Question: I am back with new question and looking for expert help once again!
In my Polymer 0.5 project I had a JSON array passed to a property like this:
'''
<horizontal-barset max="<PHONE>" data='[
{"title": "Annuals", "prevord": "1-15-2015",
"ds": [
{"subhead": "Last Year Sales", "value": "<PHONE>", "className" : "last-year"},
{"subhead": "YTD", "value": "<PHONE>", "className" : "ytd"},
{"subhead": "Previous Order", "value": "480000", "className" : "prev-order"}
]
},
{"title": "Perennials", "prevord": "1-15-2015",
"ds": [
{"subhead": "Last Year", "value": "540000", "className" : "last-year"},
{"subhead": "YTD", "value": "<PHONE>", "className" : "ytd"},
{"subhead": "Previous Order", "value": "320000", "className" : "prev-order"}
]
},
{"title": "Totals", "prevord": "1-15-2015",
"ds": [
{"subhead": "Last Year", "value": "<PHONE>", "className" : "last-year"},
{"subhead": "YTD", "value": "<PHONE>", "className" : "ytd"},
{"subhead": "Previous Order", "value": "<PHONE>", "className" : "prev-order"}
]
}
]'>
</horizontal-barset>
'''
and in the element I initialized the empty array inside 'created' like this:
'''
created: function(){
this.data=[];
}
'''
With Polymer 1.0 the properties are now written in a different approach:
'''
properties: {
max: {type: String},
data: [] //(not sure this is the corrent approach! I also tried data: Object)
}
'''
Then like 0.5 I tried initialize the empty object in the similar fashion, but getting 'data is undefined' (please see the attached screenshot) error in JavaScript console.
Here is the snippet I am using to initialize the JSON array:
'''
created: function(){
this.data = [];
}
'''
The iteration is written inside the element like this:
'''
<template is="dom-repeat" items="{{data}}">
<div class="rack-container">
<p>{{item.title}}</p>
<template is="dom-repeat" items="{{item.ds}}">
<div class="rack">
<div class="rack-bar">
<div class="rack-head">
{{item.subhead}}
</div>
<!--<span style="width:{{ (row.value / max) * 100}}%;line-height:2em;" class="{{row.className}} rack-fill">&nbsp;</span>-->
<div class="clear"></div>
</div>
<div class="rack-value">{{item.value}}</div>
<div class="clear"></div>
</div>
</template>
</div>
</template>
'''

How can I accomplish this?
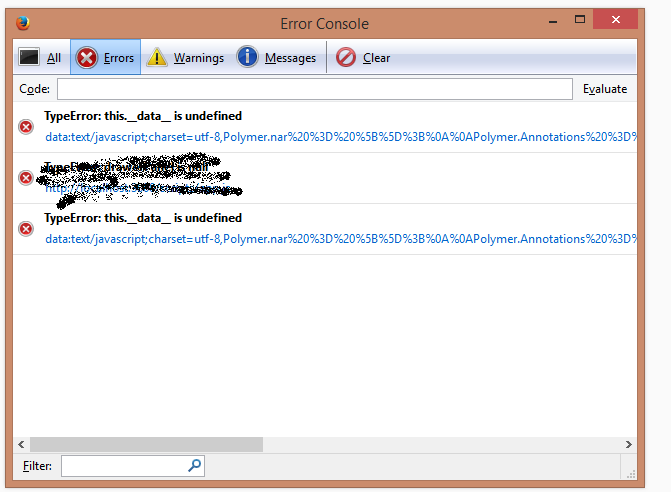
Answer: You're actually on the right track! Here's how you can declare an array property:
'''
properties: {
max: {type: String},
data: {
type: Array, // Available property types are String, Number, Boolean, Array, and Object
value: function () { return []; } // Default value
}
}
'''
On your data-binding template however, you have to make sure that . Basically, you'll have to rewrite this lines
'''
<div class="rack-head">
{{item.subhead}}
</div>
'''
to this
'''
<div class="rack-head">{{item.subhead}}</div>
'''
Sources:
- <URL>